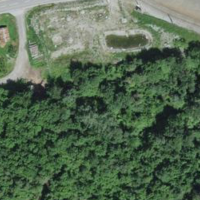
EUNIS habitat code: 44
Species observed at this site:
Orchis militaris